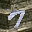
Label: 7